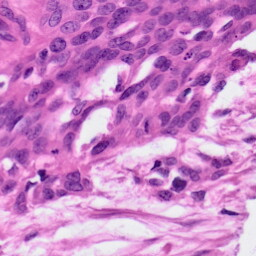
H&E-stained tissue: Ovarian